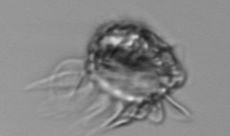
Label: Leegaardiella_ovalis